【题型】证明题　【知识点】解析几何　【难度】medium
设 \(a > b > 0, m > 0\)，点 \(A\)、\(F\) 分别是椭圆 \(\Gamma: \dfrac{x^2}{a^2} + \dfrac{y^2}{b^2} = 1\) 的上顶点与右焦点，且 \(|AF| = 2\)，直线 \(l: x - my - 1 = 0\) 经过点 \(F\) 与 \(\Gamma\) 交于 \(P\)、\(Q\) 两点，\(O\) 是坐标原点.

\vspace{0.5em}

(1) 求椭圆 \(\Gamma\) 的方程;

\vspace{0.5em}

(2) 若 \(m = \sqrt{3}\)，点 \(M\) 是 \(x\) 轴上的一点，且 \(\triangle MPQ\) 的面积为 \(\dfrac{6}{13}\)，求点 \(M\) 的坐标;

\vspace{0.5em}

(3) 若点 \(G\) 在直线 \(x = 5\) 上，向量 \(\overrightarrow{PG}\) 在直线 \(l\) 上的投影为向量 \(\overrightarrow{PF}\)，证明 \(\angle PGQ < \dfrac{\pi}{4}\).

\vspace{1em}
【解答】
\textbf{【答案】}
(1) \(\dfrac{x^2}{4} + \dfrac{y^2}{3} = 1\)

(2) \(M\left(\dfrac{3}{2}, 0\right)\) 或 \(\left(\dfrac{1}{2}, 0\right)\)

(3) 证明见解析

\vspace{1em}

\textbf{【分析】}
(1) 根据焦点坐标和 \(|AF|\) 的长度求出基本量后可得椭圆的标准方程;

(2) 求出直线与椭圆的交点后可得关于 \(M\) 横坐标的方程，从而可求其坐标.

(3) 利用两角和的正切结合韦达定理可证 \(\angle PGQ < \dfrac{\pi}{4}\).

\vspace{1em}

\textbf{【详解】}

(1) \(|AF| = \sqrt{b^2 + c^2} = a = 2\),

直线 \(l: x - my - 1 = 0\) 过 \((1,0)\) 所以右焦点 \(F(1,0)\)，即 \(c = 1\),

所以 \(b^2 = a^2 - c^2 = 4 - 1 = 3\)，椭圆方程为 \(\dfrac{x^2}{4} + \dfrac{y^2}{3} = 1\).

\vspace{1em}

(2) 当 \(m = \sqrt{3}\)，直线 \(l: x = \sqrt{3}y + 1\)，
\[
\begin{cases}
x = \sqrt{3}y + 1 \\
\dfrac{x^2}{4} + \dfrac{y^2}{3} = 1
\end{cases}
\Rightarrow 13y^2 + 6\sqrt{3}y - 9 = 0,
\]
解得
\[
y_1 = \dfrac{-6\sqrt{3} + 24}{26} = \dfrac{-3\sqrt{3} + 12}{13},\quad
y_2 = \dfrac{-6\sqrt{3} - 24}{26} = \dfrac{-3\sqrt{3} - 12}{13},
\]
\[
\therefore |y_1 - y_2| = \dfrac{24}{13} \Rightarrow |PQ| = \sqrt{1 + (\sqrt{3})^2}\,|y_1 - y_2| = \dfrac{48}{13},
\]
设 \(M(x_0, 0)\)，到直线距离
\[
d = \dfrac{|x_0 - 1|}{\sqrt{1 + (\sqrt{3})^2}} = \dfrac{|x_0 - 1|}{2},
\]
由面积 \(S_{\triangle ABC} = \dfrac{1}{2} \times \dfrac{48}{13} \times \dfrac{|x_0 - 1|}{2} = \dfrac{6}{13}\)，得 \(|x_0 - 1| = \dfrac{1}{2}\)，\(x_0 = \dfrac{3}{2}\) 或 \(\dfrac{1}{2}\)，

即 \(M\left(\dfrac{3}{2}, 0\right)\) 或 \(\left(\dfrac{1}{2}, 0\right)\).

\vspace{1em}

(3)

设 \(P(x_P, y_P), Q(x_Q, y_Q), G(5, k)\),

因为向量 \(\overrightarrow{PG}\) 在直线 \(l\) 上的投影为向量 \(\overrightarrow{PF}\)，故 \(FG \perp PQ\),

故直线 \(FG\) 的斜率为 \(-m\)，故直线 \(FG\) 的方程为 \(y = -m(x - 1)\)，故 \(G(5, -4m)\),

而
\[
|PF| = \sqrt{1 + m^2}\,|y_P|,\quad |QF| = \sqrt{1 + m^2}\,|y_Q|,\quad |FG| = \sqrt{1 + m^2}\,|5 - 1| = 4\sqrt{1 + m^2},
\]
故
\[
\tan\angle PGQ = \dfrac{\tan\angle PGF + \tan\angle QGF}{1 - \tan\angle PGF \tan\angle QGF}
= \dfrac{\dfrac{|y_P|}{4} + \dfrac{|y_Q|}{4}}{1 - \dfrac{|y_P y_Q|}{16}}
= \dfrac{\dfrac{|y_P|}{4} + \dfrac{|y_Q|}{4}}{1 - \dfrac{|y_P y_Q|}{16}}
= \dfrac{4|y_P - y_Q|}{16 - |y_P y_Q|},
\]
联立
\[
\begin{cases}
x = my + 1 \\
\dfrac{x^2}{4} + \dfrac{y^2}{3} = 1
\end{cases}
\Rightarrow (3m^2 + 4)y^2 + 6my - 9 = 0,
\]
\[
y_P + y_Q = -\dfrac{6m}{3m^2 + 4},\quad y_P y_Q = -\dfrac{9}{3m^2 + 4},\quad \Delta = 144(m^2 + 1) > 0,
\]
故
\[
\tan\angle PGQ = \dfrac{48\sqrt{m^2 + 1}}{16(3m^2 + 4) - 9}
= \dfrac{48\sqrt{m^2 + 1}}{48(m^2 + 1) + 7}
= \dfrac{48}{48\sqrt{m^2 + 1} + \dfrac{7}{\sqrt{m^2 + 1}}},
\]
设 \(t = \sqrt{m^2 + 1} > 1\)，设 \(y = 48t + \dfrac{7}{t}, t > 1\),

由双勾函数的性质可得 \(y = 48t + \dfrac{7}{t}\) 在 \((1, +\infty)\) 为增函数,

故 \(48t + \dfrac{7}{t} > 55\)，故 \(\tan\angle PGQ < \dfrac{48}{55} < 1\),

\[
\therefore \angle PGQ < \dfrac{\pi}{4}.
\]

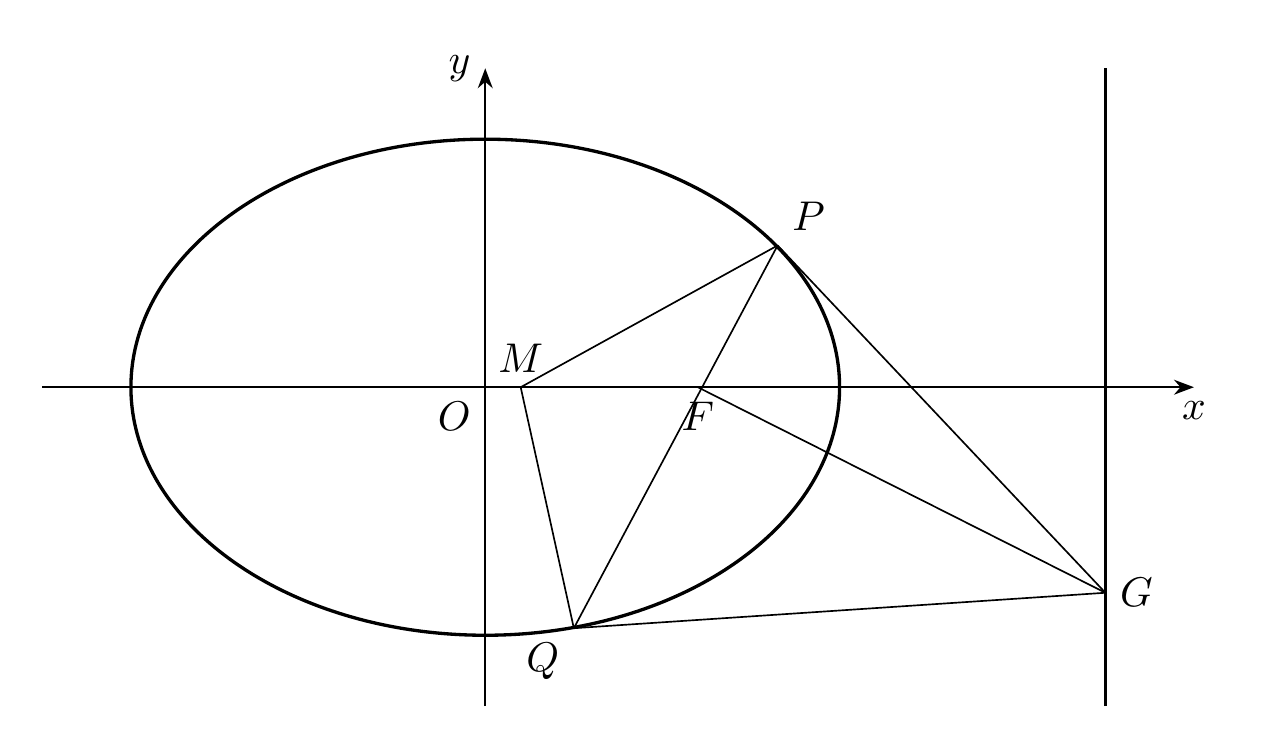